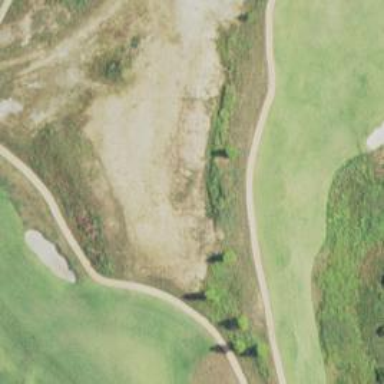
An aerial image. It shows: Footway that doubles as golf path.